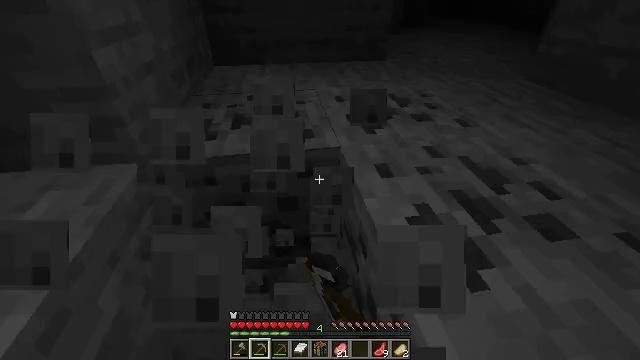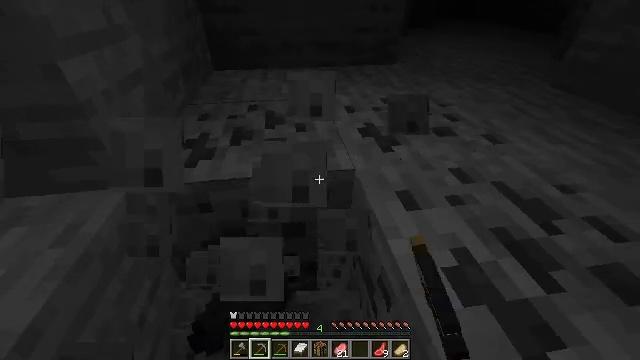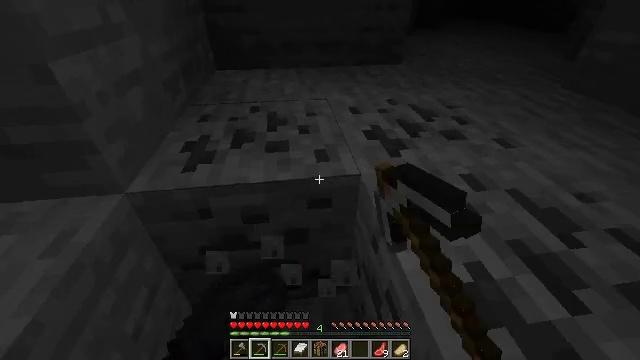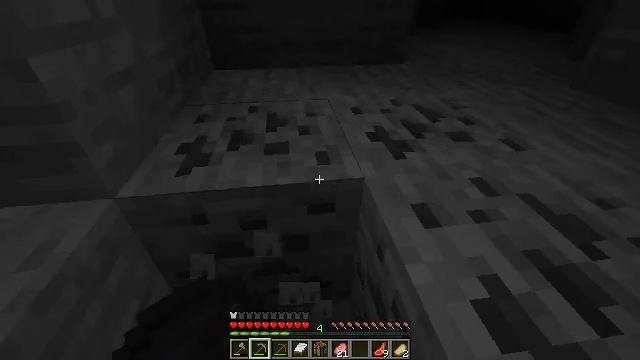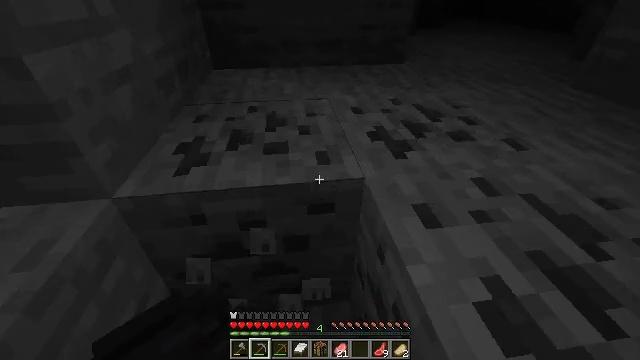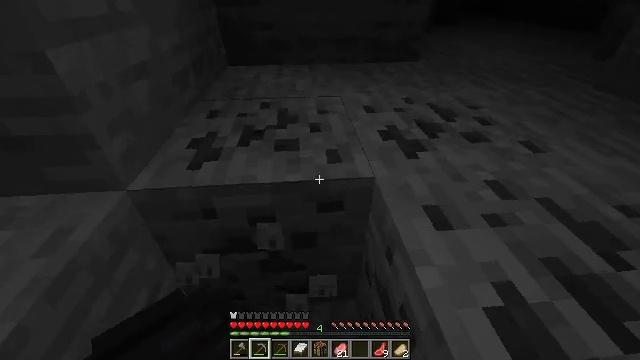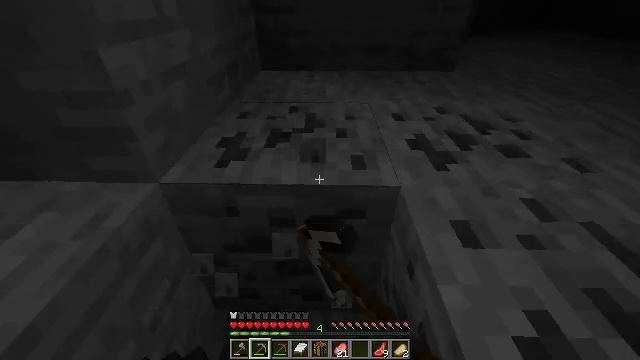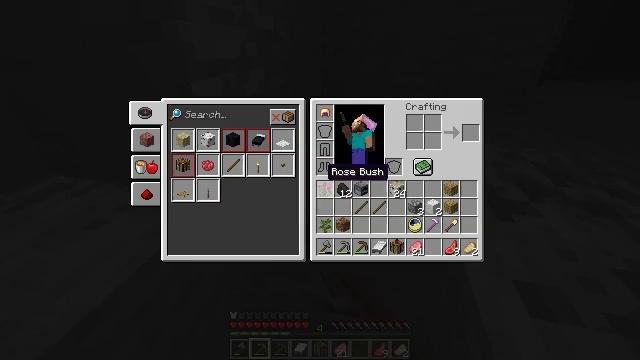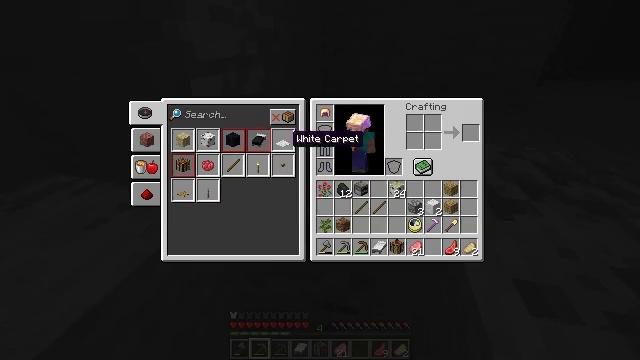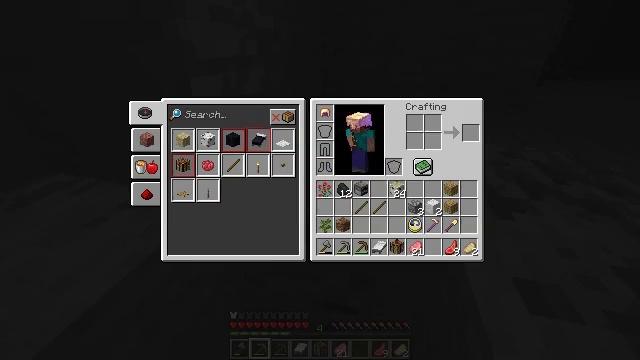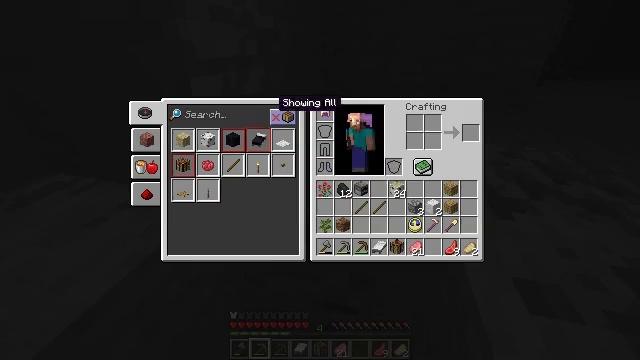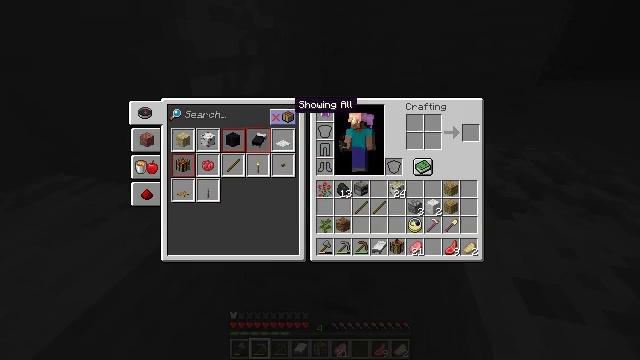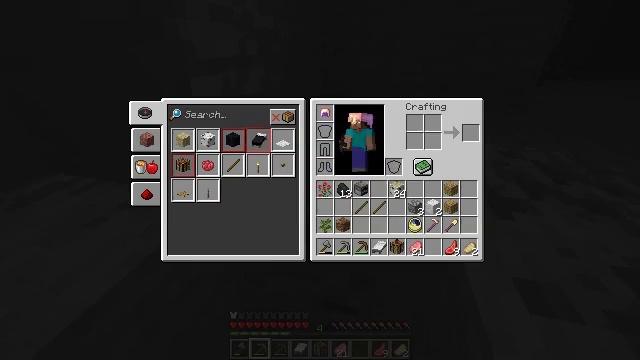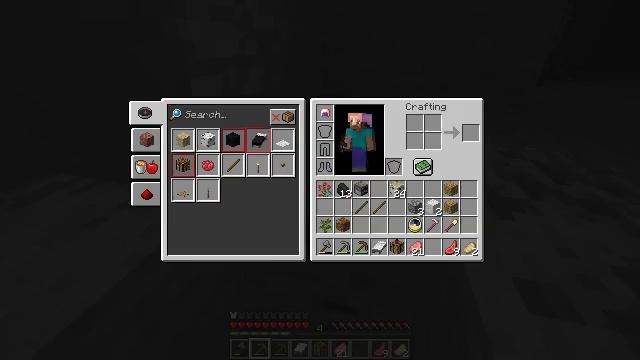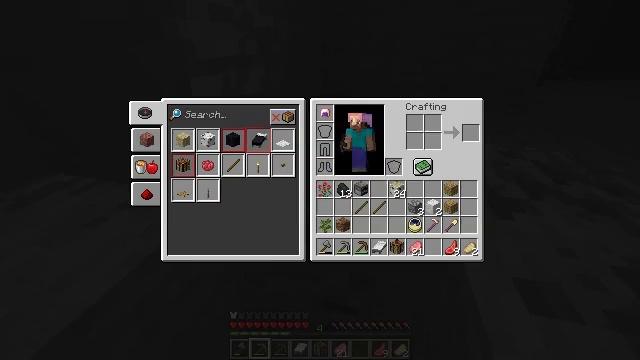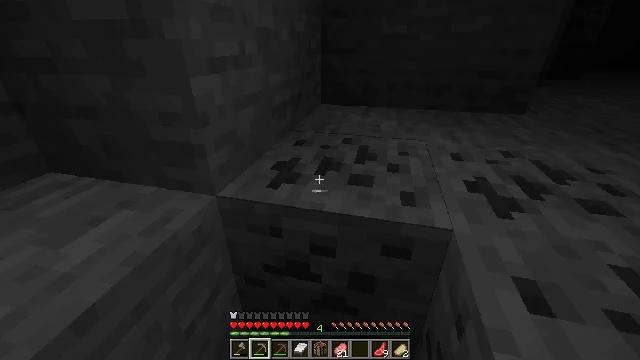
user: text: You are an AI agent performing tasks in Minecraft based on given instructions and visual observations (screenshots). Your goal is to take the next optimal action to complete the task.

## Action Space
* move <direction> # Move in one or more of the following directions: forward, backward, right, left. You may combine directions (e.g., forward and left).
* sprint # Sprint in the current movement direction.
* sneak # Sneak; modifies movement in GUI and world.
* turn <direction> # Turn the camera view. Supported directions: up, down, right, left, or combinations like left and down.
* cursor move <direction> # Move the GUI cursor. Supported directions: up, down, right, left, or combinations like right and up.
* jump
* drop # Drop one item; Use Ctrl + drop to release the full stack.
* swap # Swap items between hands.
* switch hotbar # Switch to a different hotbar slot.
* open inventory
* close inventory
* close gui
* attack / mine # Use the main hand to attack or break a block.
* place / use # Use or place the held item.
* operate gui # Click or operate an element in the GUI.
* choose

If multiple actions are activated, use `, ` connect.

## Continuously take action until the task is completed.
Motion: motion action
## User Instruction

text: Mine the bookshelf to gather resources.
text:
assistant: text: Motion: attack / mine
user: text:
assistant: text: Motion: attack / mine
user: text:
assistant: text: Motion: attack / mine
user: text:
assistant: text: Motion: attack / mine
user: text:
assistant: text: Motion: turn left, attack / mine
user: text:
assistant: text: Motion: turn left and up, attack / mine
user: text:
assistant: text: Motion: turn left and up, open inventory
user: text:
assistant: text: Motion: cursor move left and up, open inventory
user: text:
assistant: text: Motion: cursor move left and up, open inventory
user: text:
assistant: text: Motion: cursor move up
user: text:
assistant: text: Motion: cursor move right
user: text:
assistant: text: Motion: cursor move right
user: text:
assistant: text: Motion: no_op
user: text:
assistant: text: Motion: no_op
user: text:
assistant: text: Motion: close inventory
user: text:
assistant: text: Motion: turn left, close inventory
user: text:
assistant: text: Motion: turn left, close inventory
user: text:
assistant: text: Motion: turn left and up
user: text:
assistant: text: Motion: move forward, turn left and up
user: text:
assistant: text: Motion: move forward, turn left and up
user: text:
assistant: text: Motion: move forward, sprint, turn left and up
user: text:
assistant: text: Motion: move forward, sprint
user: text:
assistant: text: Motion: move forward, sprint
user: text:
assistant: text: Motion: move forward, sprint
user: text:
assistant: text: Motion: move forward, sprint
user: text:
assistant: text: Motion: move forward, sprint, turn right
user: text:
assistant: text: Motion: move forward, sprint, turn right
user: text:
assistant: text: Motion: move forward, sprint, turn right and down, jump
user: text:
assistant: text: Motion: move forward, sprint, jump
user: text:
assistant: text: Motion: move forward, sprint, jump